This grayscale texture is a bearing vibration snapshot reshaped row-by-row into a square image. Based on the visible evidence, which condition applies: normal, inner_race, outer_race, ball?
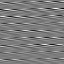
Answer: outer_race